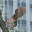
Label: 8